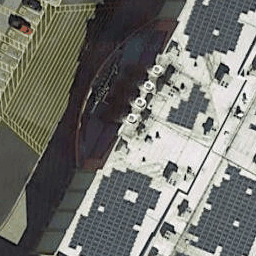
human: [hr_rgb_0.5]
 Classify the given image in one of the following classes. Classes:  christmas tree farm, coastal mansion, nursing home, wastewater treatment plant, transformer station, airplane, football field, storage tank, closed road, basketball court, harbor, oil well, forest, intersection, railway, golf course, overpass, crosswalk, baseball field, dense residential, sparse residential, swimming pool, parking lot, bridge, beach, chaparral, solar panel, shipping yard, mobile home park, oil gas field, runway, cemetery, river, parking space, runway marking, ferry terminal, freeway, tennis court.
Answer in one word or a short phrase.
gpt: solar panel